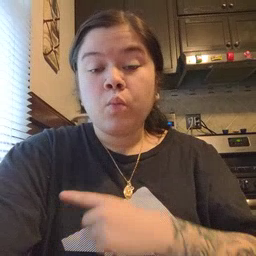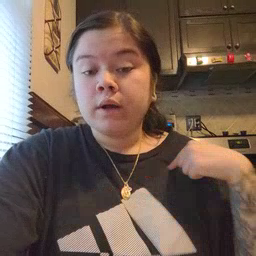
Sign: weus